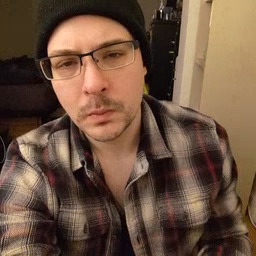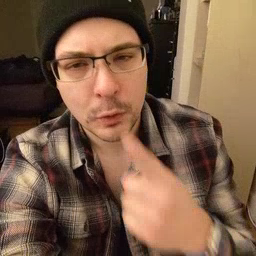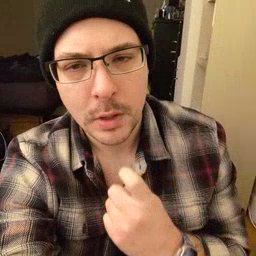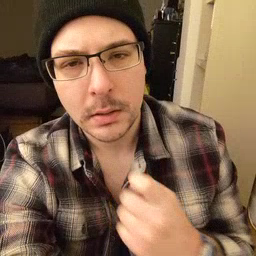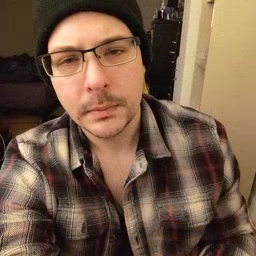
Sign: red